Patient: sex F, age 58
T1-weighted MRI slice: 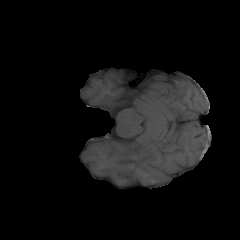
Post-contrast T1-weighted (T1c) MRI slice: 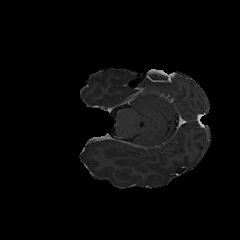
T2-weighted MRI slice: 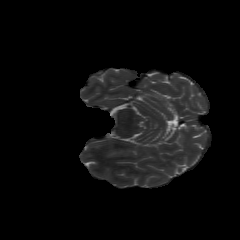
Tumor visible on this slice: no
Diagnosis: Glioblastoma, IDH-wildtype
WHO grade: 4